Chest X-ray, PA view. Patient: 29 years old, sex M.
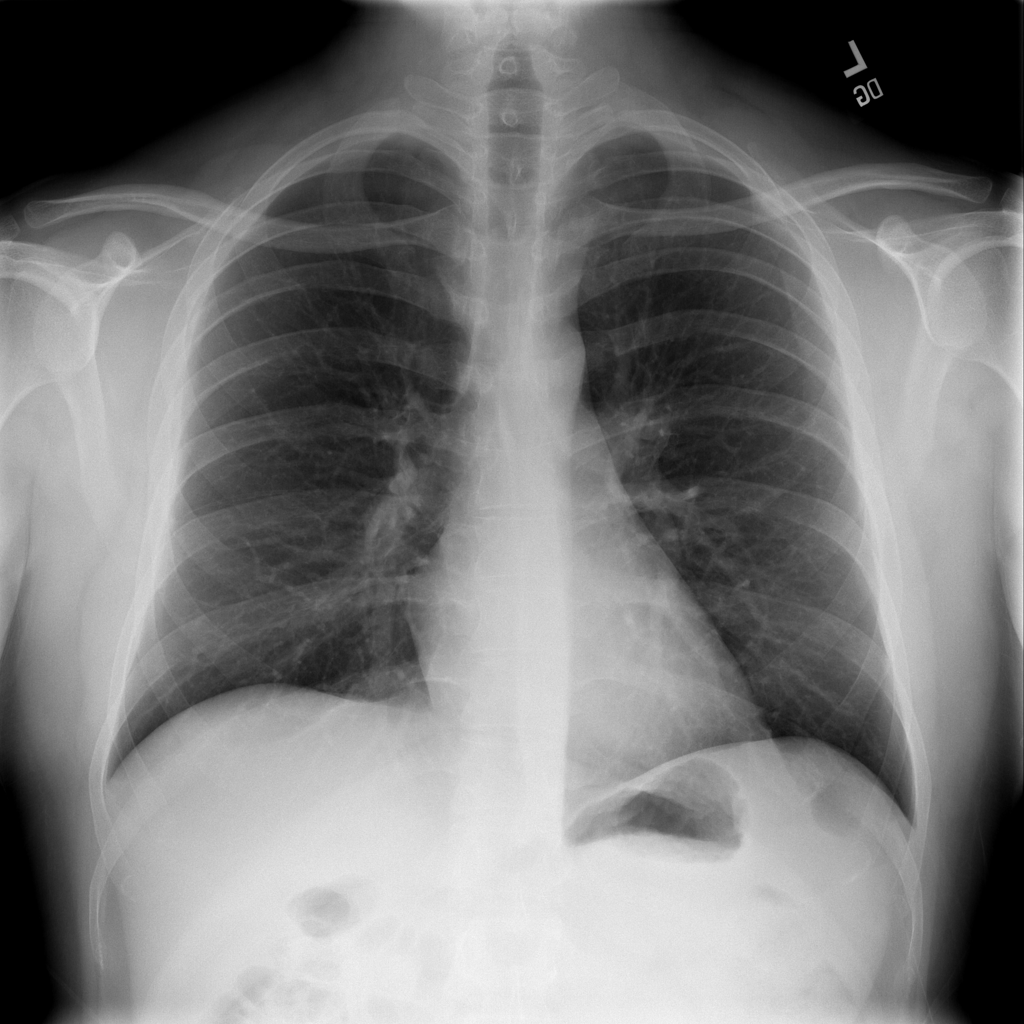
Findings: No Finding